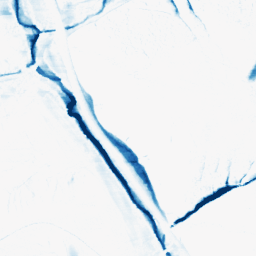
Category: morphological
Decomposition family: morphological_ellipse
Decomposition parameters: operation: closing
width: 5
height: 20
Upsampling method: cubic_mitchell
Upsampling parameters: scale: 8
Upsampling scale: 8